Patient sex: M
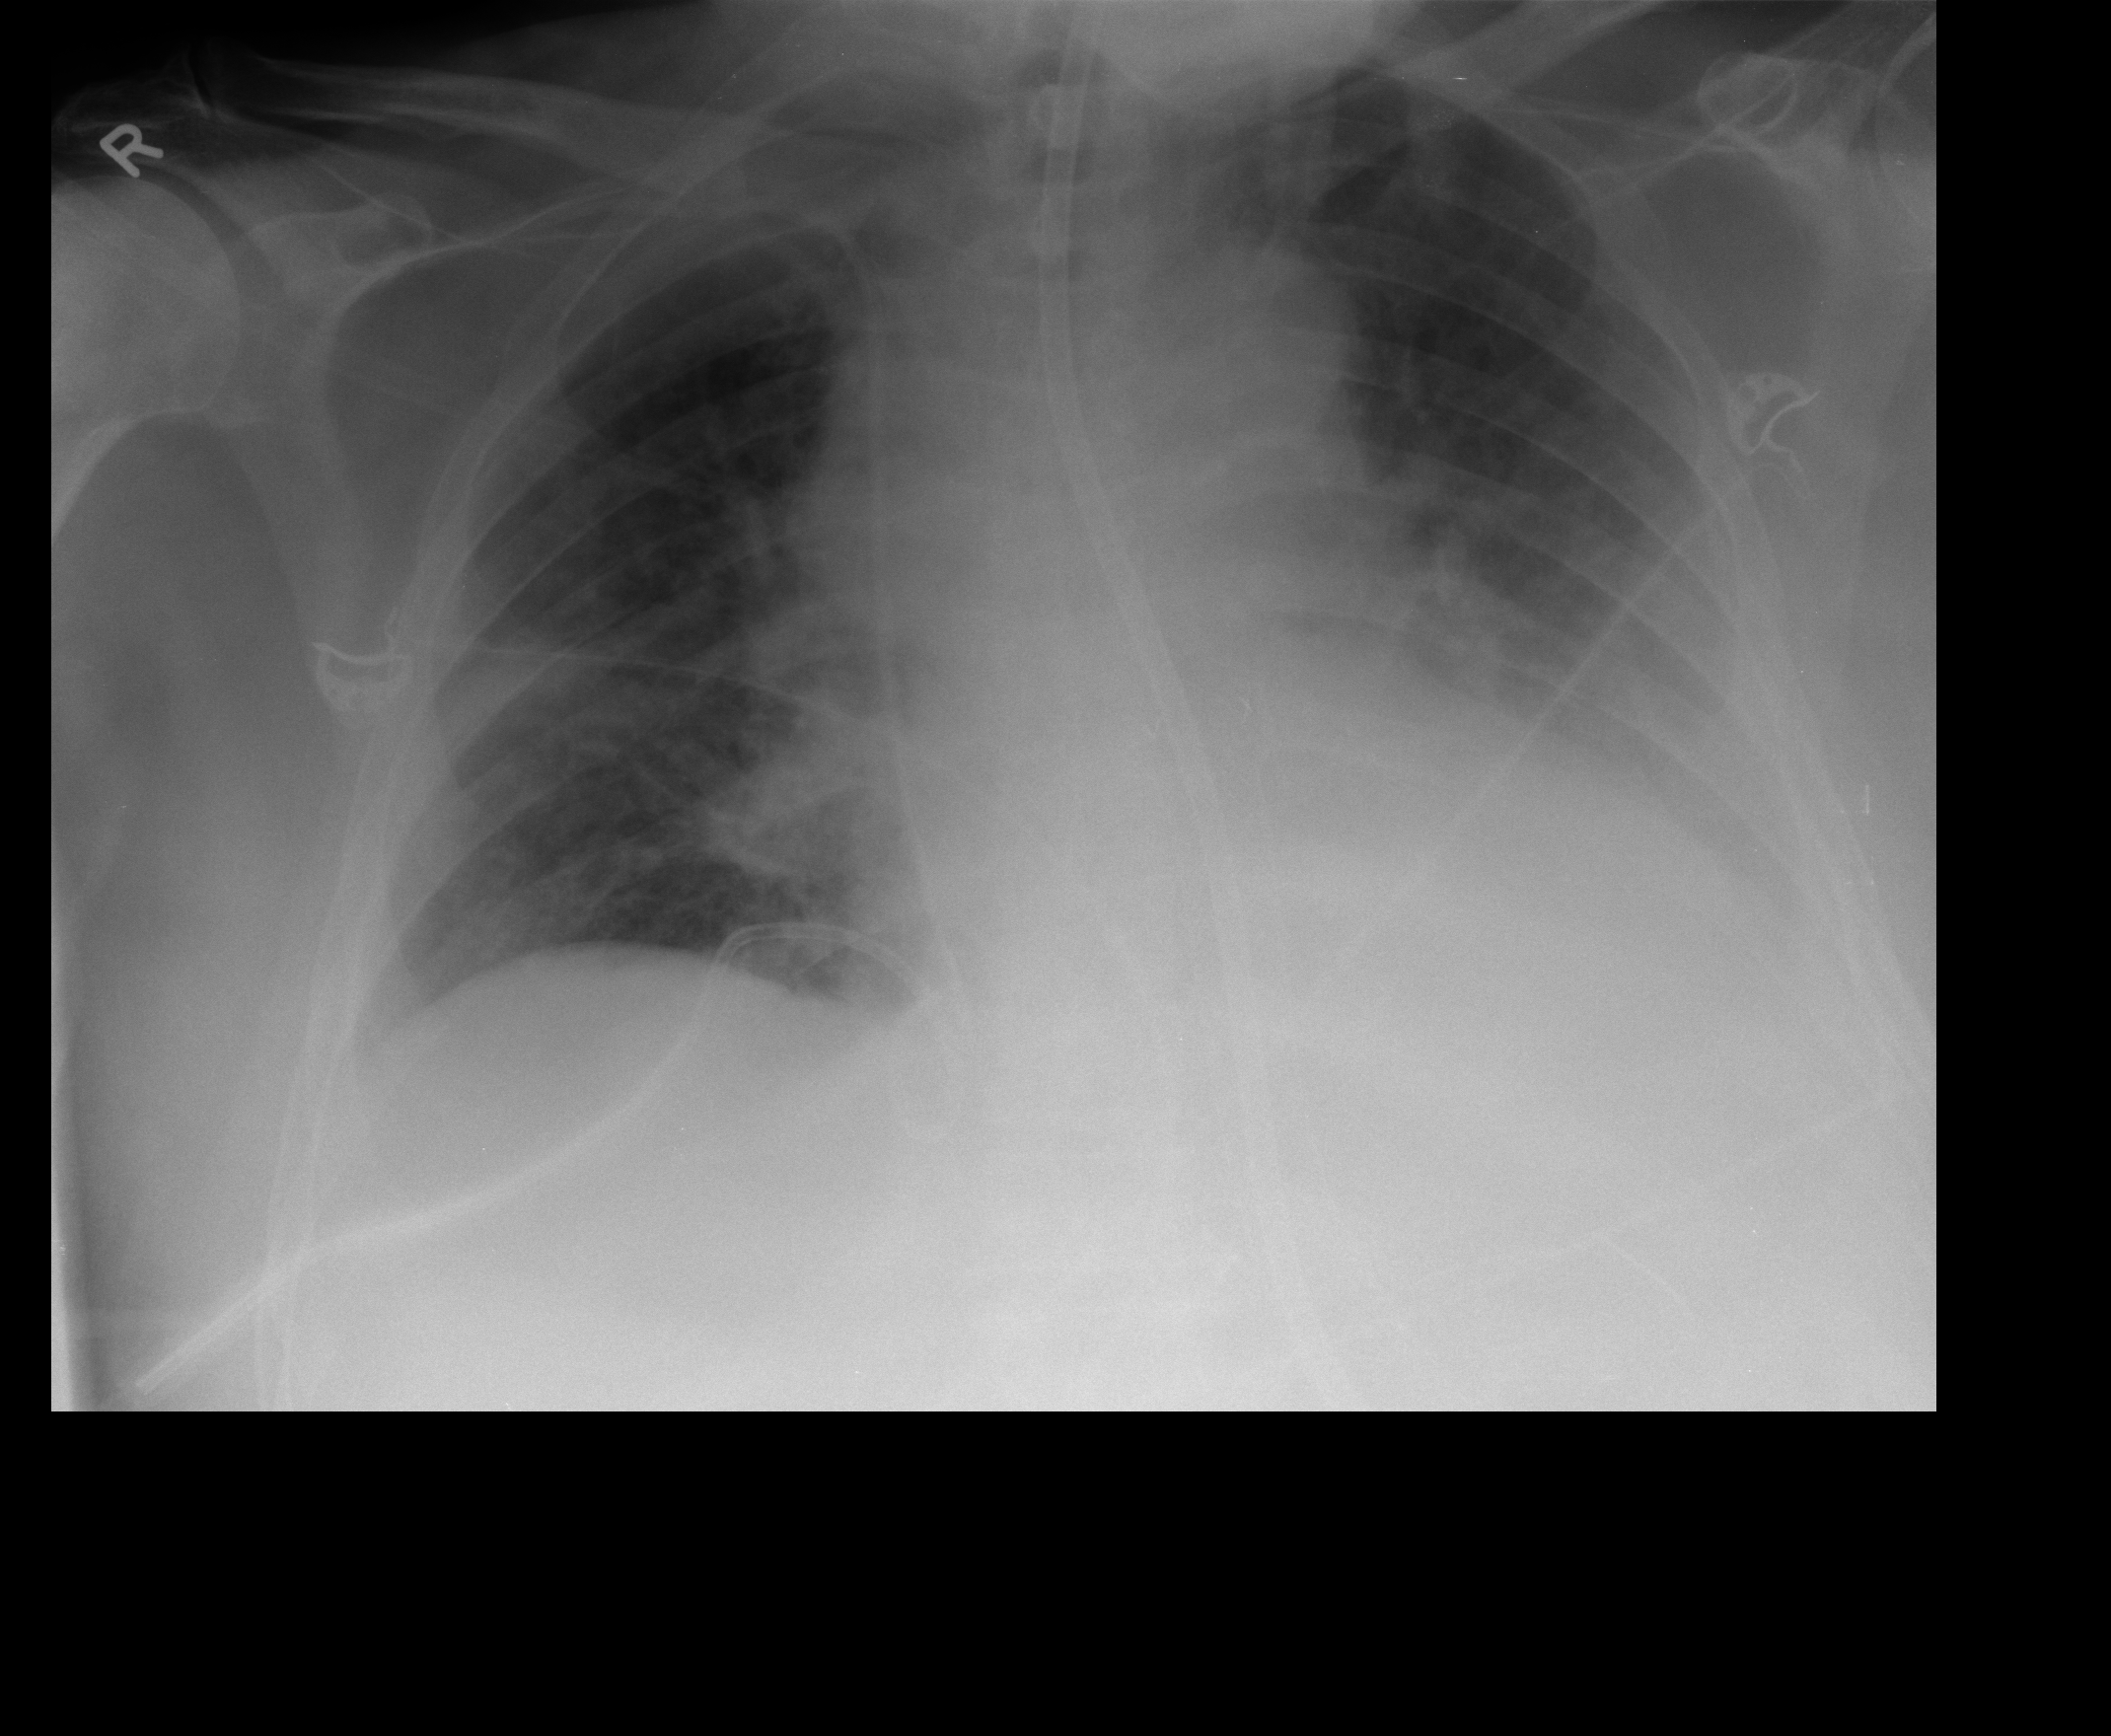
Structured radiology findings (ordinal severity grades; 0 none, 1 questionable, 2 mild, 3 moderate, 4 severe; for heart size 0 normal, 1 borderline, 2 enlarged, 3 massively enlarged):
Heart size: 2
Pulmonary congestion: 2
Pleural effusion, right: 2
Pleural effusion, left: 3
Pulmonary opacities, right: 2
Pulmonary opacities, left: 2
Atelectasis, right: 2
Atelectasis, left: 3